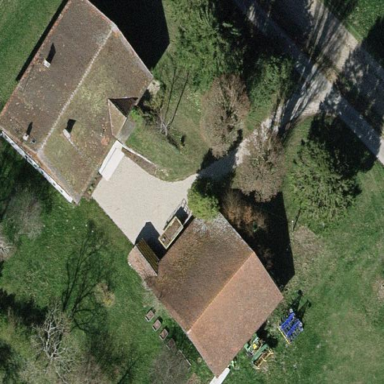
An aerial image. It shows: Farmyard area.